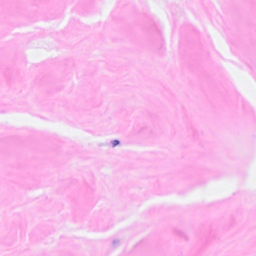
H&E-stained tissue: Breast